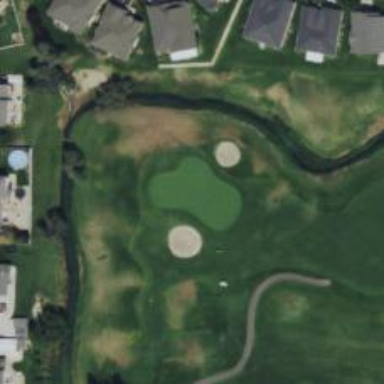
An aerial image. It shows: Golf hole.